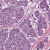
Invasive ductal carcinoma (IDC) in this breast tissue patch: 1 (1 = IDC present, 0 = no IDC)